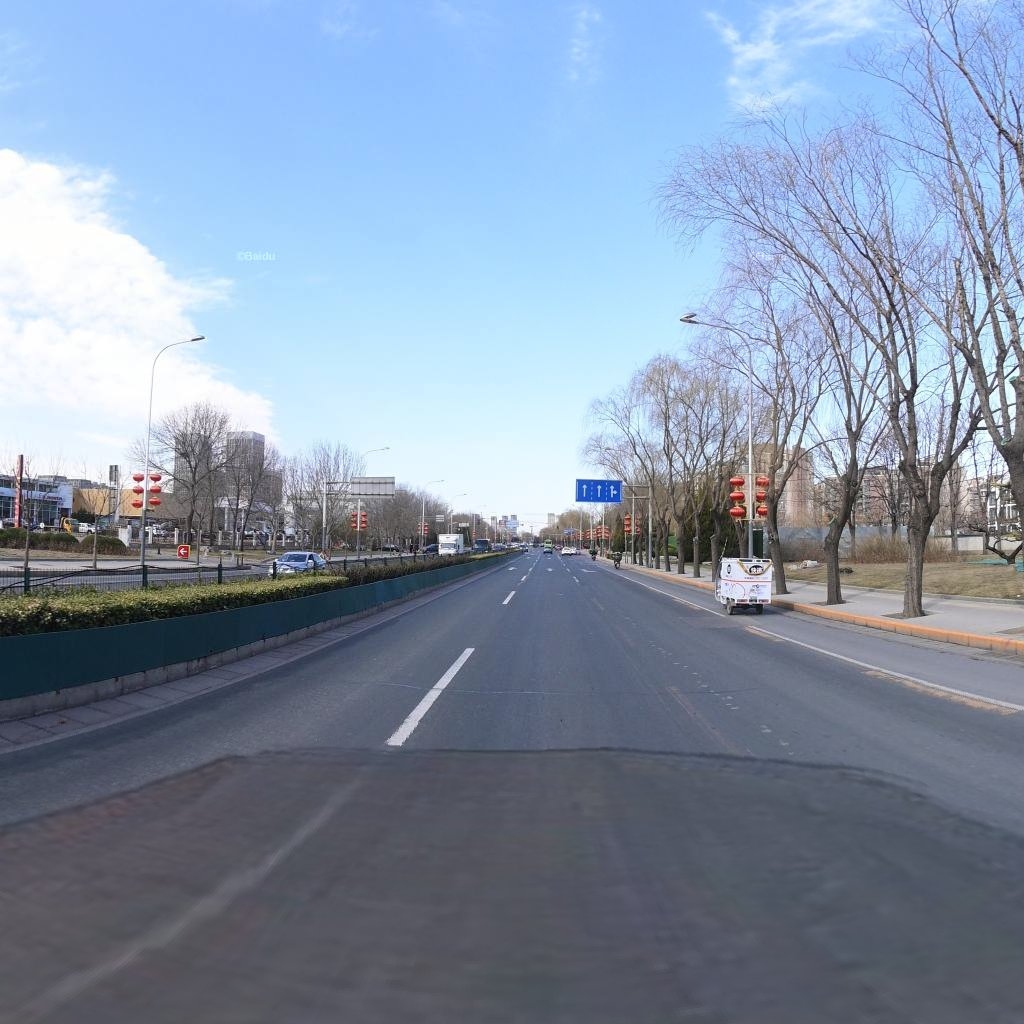
Region: Chaoyang
Road damage annotations: transverse patch